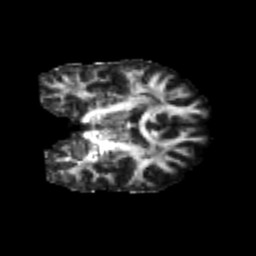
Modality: FA
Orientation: coronal
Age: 21
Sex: male
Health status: healthy
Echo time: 0.074 s